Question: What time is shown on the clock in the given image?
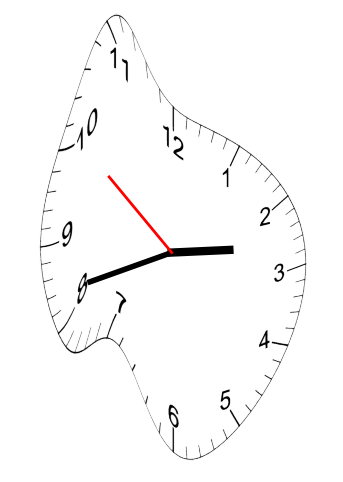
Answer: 02:41:51